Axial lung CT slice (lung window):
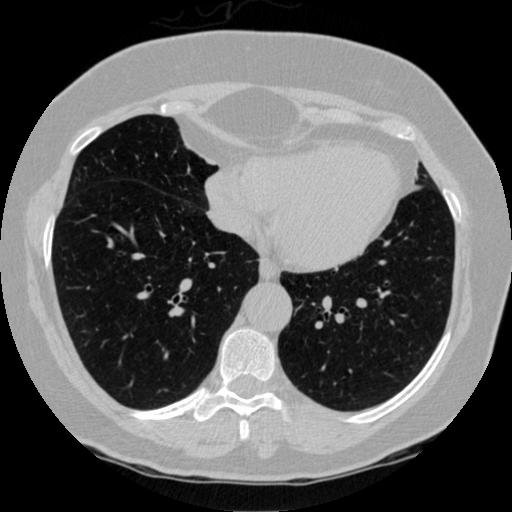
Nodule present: no